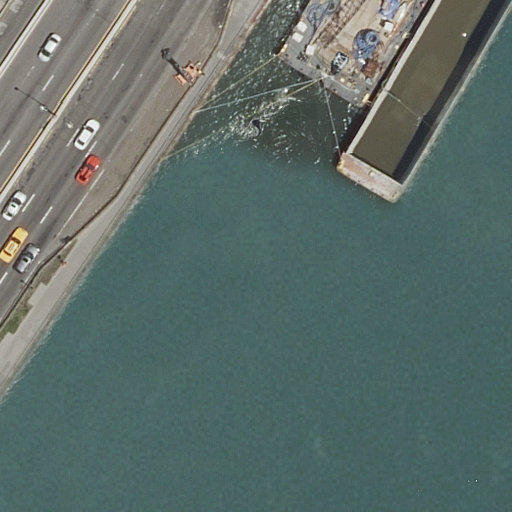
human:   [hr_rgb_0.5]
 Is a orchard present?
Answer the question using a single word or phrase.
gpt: no

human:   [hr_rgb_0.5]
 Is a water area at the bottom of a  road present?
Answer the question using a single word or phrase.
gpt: no

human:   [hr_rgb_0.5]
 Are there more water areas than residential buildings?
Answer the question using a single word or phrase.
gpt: yes

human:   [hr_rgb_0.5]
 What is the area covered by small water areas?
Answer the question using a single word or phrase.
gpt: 0m2

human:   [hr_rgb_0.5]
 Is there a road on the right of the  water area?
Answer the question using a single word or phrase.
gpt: no

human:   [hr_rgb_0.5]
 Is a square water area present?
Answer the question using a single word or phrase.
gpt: no

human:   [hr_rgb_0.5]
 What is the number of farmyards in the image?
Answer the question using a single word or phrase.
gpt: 0

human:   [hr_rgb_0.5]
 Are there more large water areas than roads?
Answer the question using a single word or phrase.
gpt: no

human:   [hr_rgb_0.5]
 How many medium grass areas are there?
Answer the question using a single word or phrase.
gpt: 0

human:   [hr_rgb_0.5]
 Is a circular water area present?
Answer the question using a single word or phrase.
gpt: no

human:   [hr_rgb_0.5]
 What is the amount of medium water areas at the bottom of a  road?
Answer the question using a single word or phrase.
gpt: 0

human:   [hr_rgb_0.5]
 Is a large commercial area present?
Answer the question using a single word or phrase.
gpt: no

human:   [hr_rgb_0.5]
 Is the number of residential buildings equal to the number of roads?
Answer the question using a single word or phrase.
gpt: no

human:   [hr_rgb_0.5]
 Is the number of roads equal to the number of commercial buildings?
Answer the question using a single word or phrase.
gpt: no

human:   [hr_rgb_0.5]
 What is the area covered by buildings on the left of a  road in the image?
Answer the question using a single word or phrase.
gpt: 0m2

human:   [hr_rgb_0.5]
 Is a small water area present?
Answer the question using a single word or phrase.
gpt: no

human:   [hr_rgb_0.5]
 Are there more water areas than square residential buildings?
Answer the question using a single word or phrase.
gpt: yes

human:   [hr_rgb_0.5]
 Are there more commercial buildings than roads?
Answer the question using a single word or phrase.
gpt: no

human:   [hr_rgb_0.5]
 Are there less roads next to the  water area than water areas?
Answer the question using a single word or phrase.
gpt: no

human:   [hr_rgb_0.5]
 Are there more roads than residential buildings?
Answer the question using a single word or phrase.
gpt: yes

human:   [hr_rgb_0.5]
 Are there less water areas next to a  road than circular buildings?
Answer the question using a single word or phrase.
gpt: no

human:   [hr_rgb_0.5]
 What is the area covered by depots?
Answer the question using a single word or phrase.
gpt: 0m2

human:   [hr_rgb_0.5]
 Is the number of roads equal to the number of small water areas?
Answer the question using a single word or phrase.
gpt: no

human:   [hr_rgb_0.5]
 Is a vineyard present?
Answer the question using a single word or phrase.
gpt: no

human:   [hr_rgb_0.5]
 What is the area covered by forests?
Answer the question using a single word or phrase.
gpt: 0m2

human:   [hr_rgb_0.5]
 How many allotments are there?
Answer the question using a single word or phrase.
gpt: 0

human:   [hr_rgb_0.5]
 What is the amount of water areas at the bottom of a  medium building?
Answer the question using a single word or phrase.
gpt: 0

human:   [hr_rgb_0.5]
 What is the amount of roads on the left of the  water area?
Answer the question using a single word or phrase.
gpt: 4

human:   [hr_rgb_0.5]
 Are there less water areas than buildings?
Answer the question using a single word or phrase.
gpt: no

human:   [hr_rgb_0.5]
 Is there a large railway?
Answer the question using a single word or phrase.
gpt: no

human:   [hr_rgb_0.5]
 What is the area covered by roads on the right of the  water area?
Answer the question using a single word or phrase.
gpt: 0m2

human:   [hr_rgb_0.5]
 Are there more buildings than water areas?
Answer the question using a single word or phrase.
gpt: no

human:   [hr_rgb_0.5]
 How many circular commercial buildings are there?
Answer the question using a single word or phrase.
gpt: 0

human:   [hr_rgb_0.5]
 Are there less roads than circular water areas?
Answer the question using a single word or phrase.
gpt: no

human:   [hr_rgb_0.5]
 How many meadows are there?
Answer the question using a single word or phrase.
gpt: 0

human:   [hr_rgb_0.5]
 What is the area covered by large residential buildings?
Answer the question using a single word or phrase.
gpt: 0m2